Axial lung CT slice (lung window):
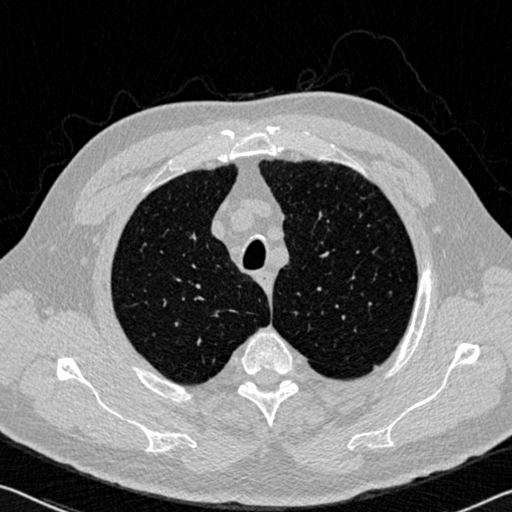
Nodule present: no